Question: how to access immediate unknown key in object. in pic "367:sl" is dynamic key and i want to access cptyName value which is in "367:sl". Thanks in advance

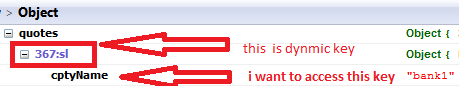
Answer: If your dynamic key is the only key in 'quotes' object, you can get the first key and then access value with:
'''
var firstKey = Object.keys(quotes)[0];
var cptyName = quotes[firstKey].cptyName;
'''
<URL>